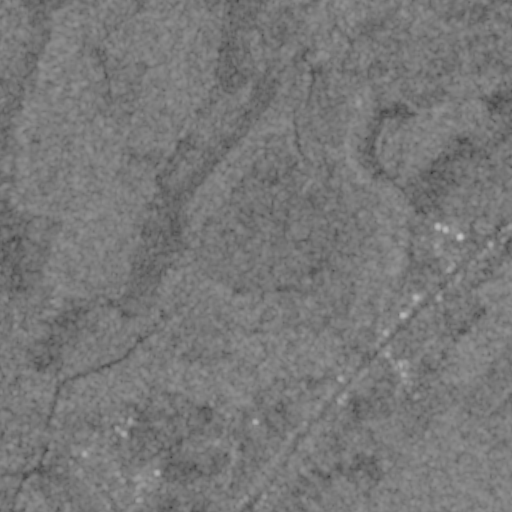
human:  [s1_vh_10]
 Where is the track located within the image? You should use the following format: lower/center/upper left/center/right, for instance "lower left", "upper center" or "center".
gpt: The track is located in the upper right of the image.
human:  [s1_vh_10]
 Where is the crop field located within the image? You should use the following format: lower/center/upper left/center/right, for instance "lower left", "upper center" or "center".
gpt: There is no crop field in the image.

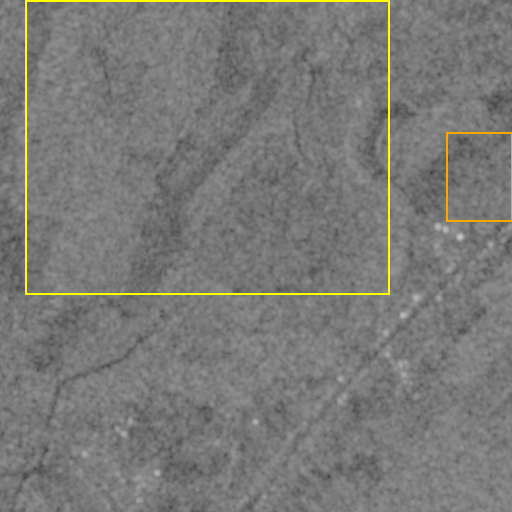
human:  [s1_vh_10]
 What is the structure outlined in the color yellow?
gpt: The structure outlined in yellow is a crop field.
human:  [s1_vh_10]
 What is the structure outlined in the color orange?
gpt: The structure outlined in orange is a track.
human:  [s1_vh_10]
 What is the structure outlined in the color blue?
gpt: There is no blue outline.